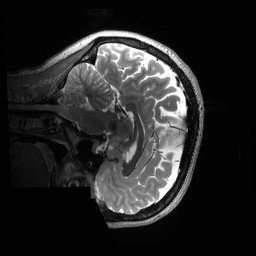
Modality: T2w
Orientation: sagittal
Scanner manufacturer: siemens
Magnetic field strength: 3 T
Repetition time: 3.2 s
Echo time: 0.563 s